Field crop: tomato
Growth stage: 1
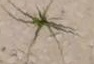
Species: cyperus